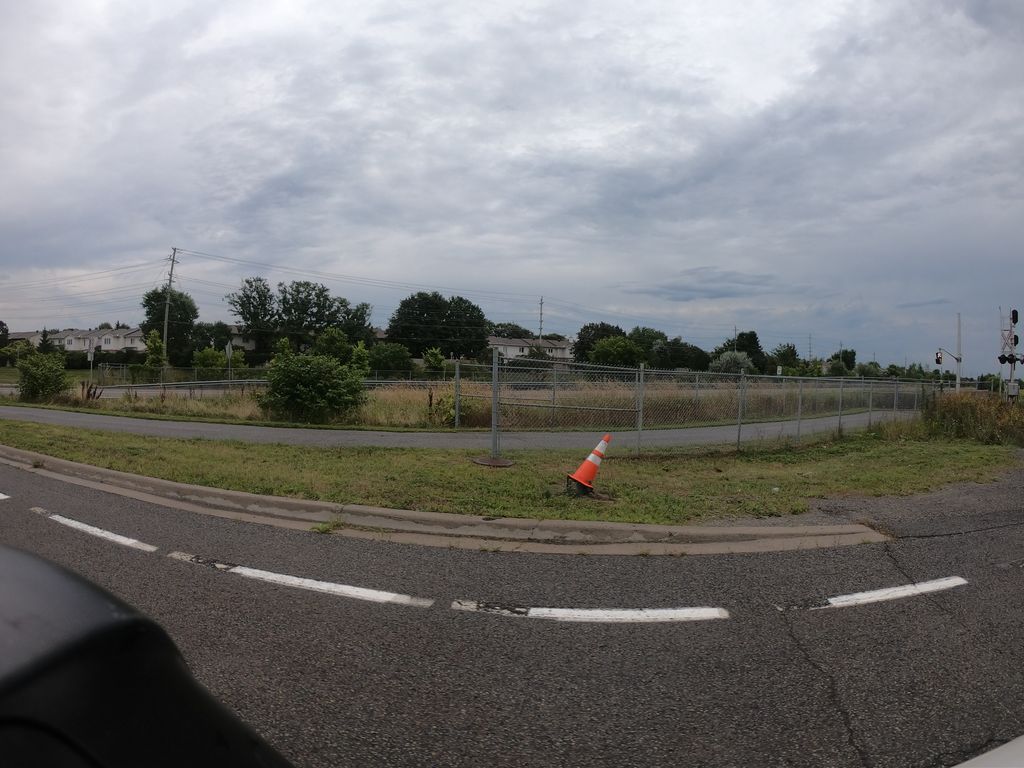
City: ottawa-gatineau